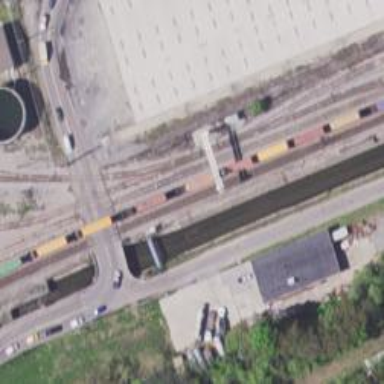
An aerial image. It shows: Railway signal.